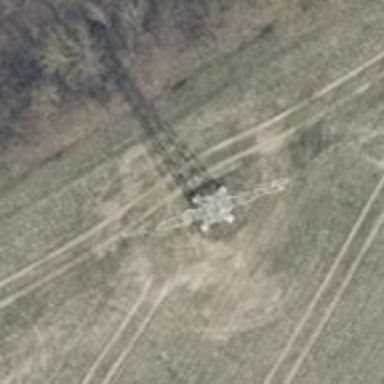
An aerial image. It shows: Power tower.